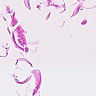
Metastatic tissue present: no